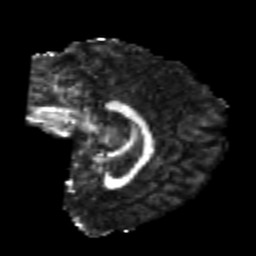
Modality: FA
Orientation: sagittal
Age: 25
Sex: female
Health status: healthy
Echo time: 0.074 s